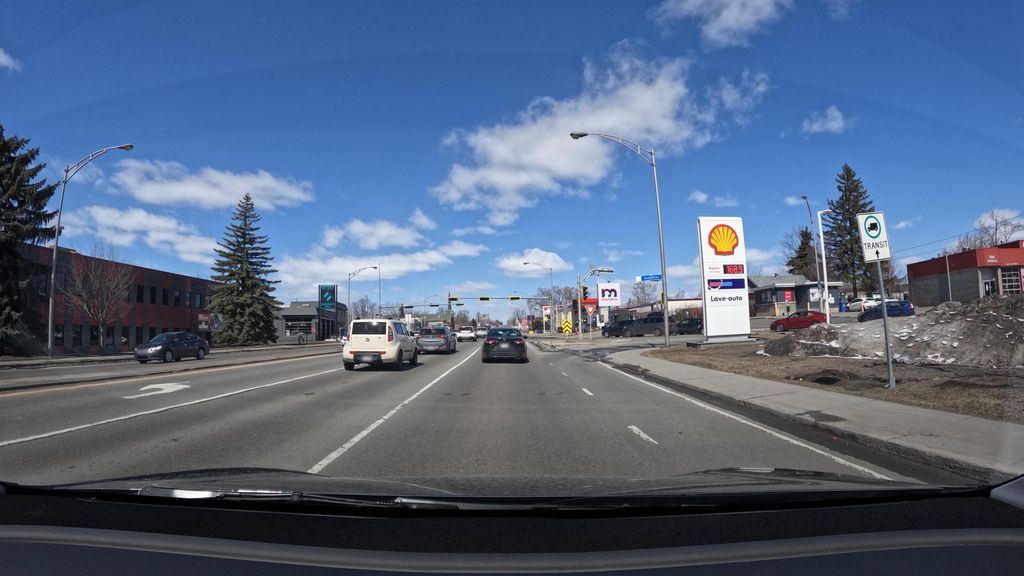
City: montreal